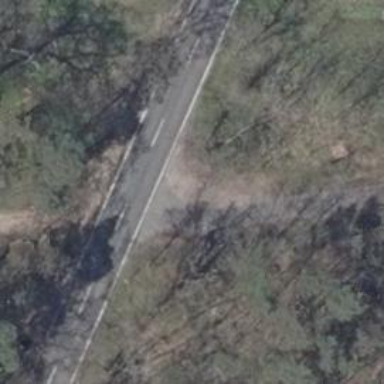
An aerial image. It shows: Secondary road.